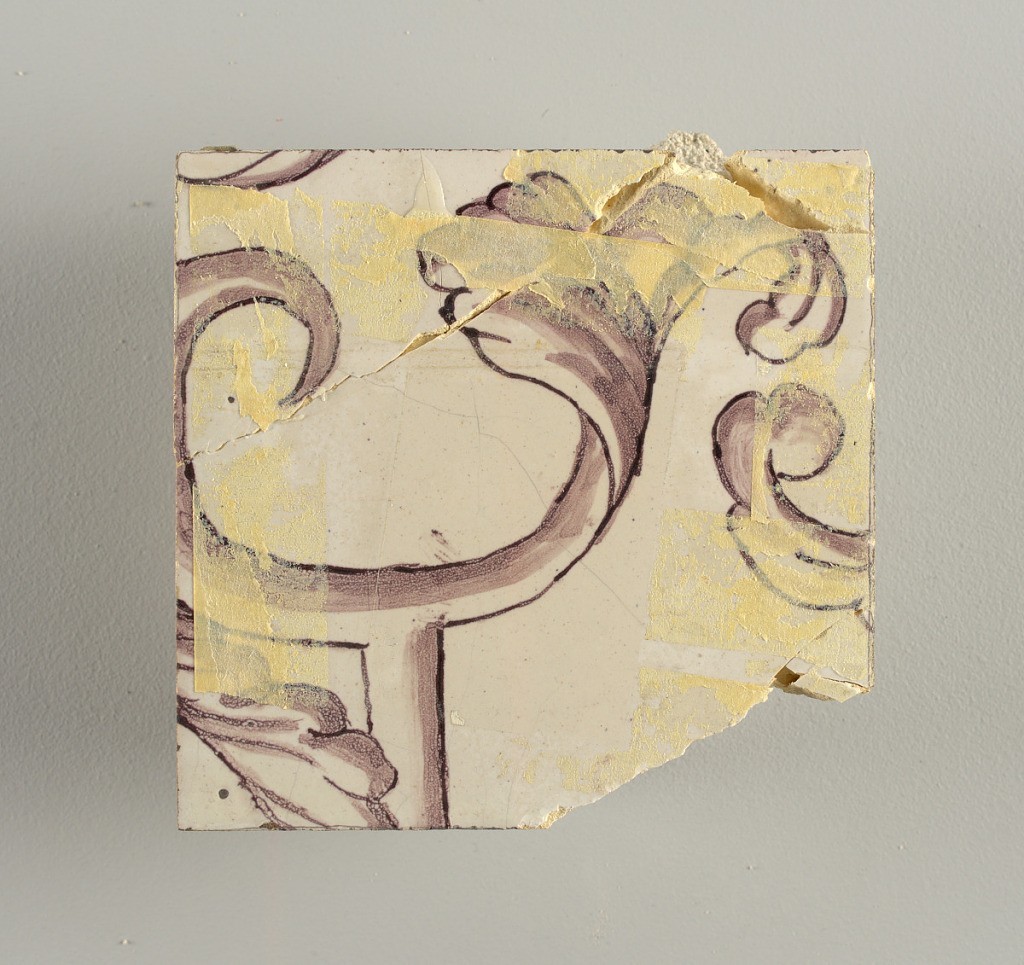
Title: Tile wall facing
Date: ca. 1725
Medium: Tin-glazed earthenware, underglaze
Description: Horizontal rectangle.  Thirty tiles wide and twenty-three tiles high with opening for fireplace eleven tiles wide and ten high.  Foliage arabesques disposed about three vertical axes from which are emphazised by urns at center and right, and at left by the figure of a standing woman carrying an infant on her arm and accompanied by two children.